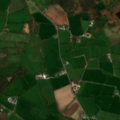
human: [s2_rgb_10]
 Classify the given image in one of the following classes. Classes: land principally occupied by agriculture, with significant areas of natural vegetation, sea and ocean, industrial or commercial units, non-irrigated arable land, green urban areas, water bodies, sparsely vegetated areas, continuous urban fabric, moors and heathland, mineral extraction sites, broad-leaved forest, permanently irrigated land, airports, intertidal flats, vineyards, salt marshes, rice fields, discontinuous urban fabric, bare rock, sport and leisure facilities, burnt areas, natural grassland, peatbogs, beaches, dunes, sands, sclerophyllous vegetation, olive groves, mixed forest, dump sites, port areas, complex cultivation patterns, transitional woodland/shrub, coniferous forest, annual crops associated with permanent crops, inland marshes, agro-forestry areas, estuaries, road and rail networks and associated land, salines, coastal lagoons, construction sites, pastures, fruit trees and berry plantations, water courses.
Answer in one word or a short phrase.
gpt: pastures